Field crop: maize
Growth stage: 2
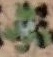
Species: chenopodium